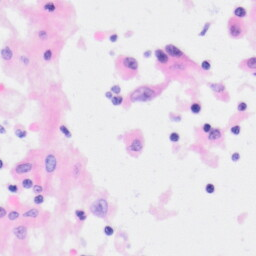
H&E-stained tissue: Kidney